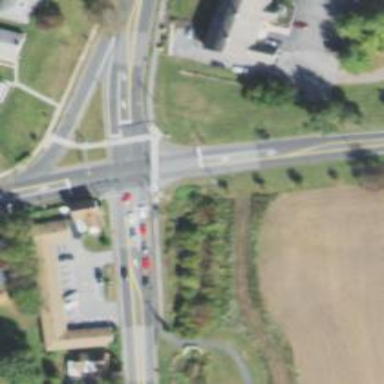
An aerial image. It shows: Marked crossing on cycleway road.